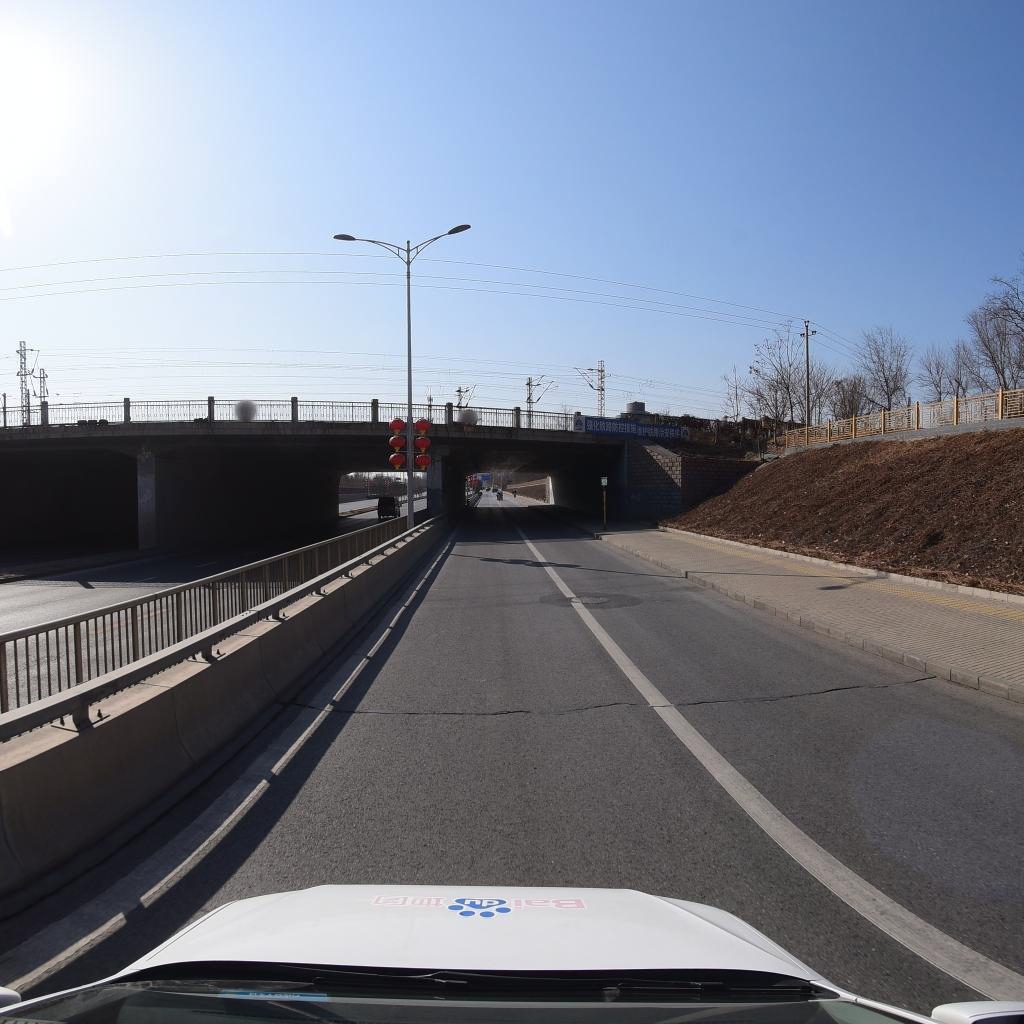
Region: Fengtai
Road damage annotations: manhole cover, transverse crack